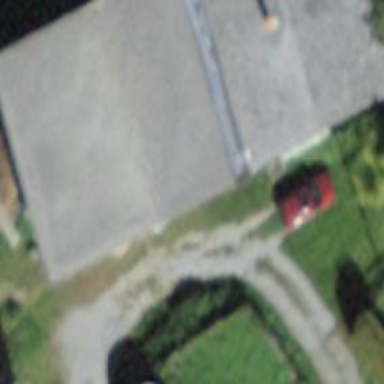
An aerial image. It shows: Rural barn.